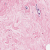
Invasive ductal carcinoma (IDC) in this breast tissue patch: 0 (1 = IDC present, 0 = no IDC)